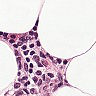
Metastatic tissue present: no